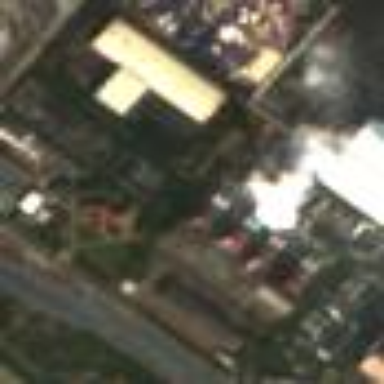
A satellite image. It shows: Industrial area with coal-powered plant.